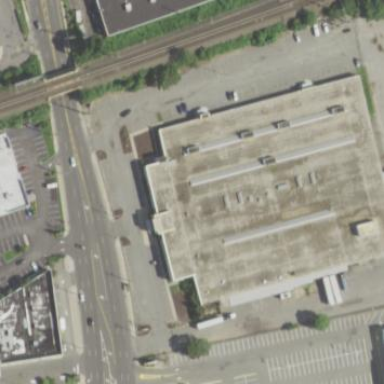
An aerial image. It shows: Retail building that houses department store.